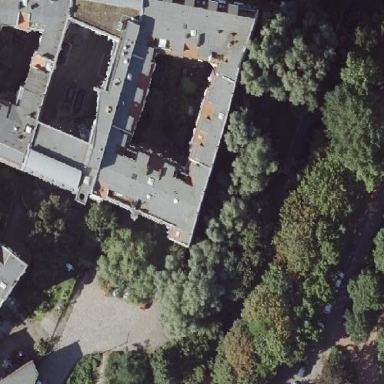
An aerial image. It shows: Apartment building with double saltbox roof shape.